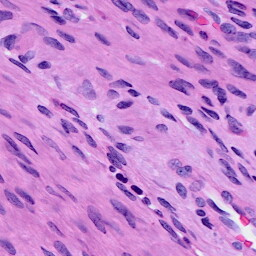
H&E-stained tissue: Cervix